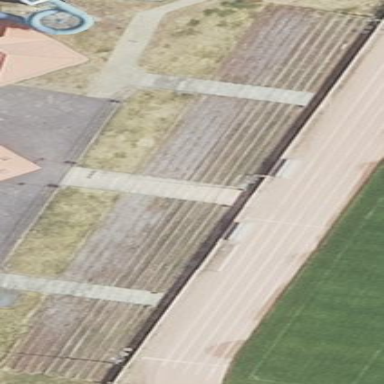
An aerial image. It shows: Bleachers on leisure land.